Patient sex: M
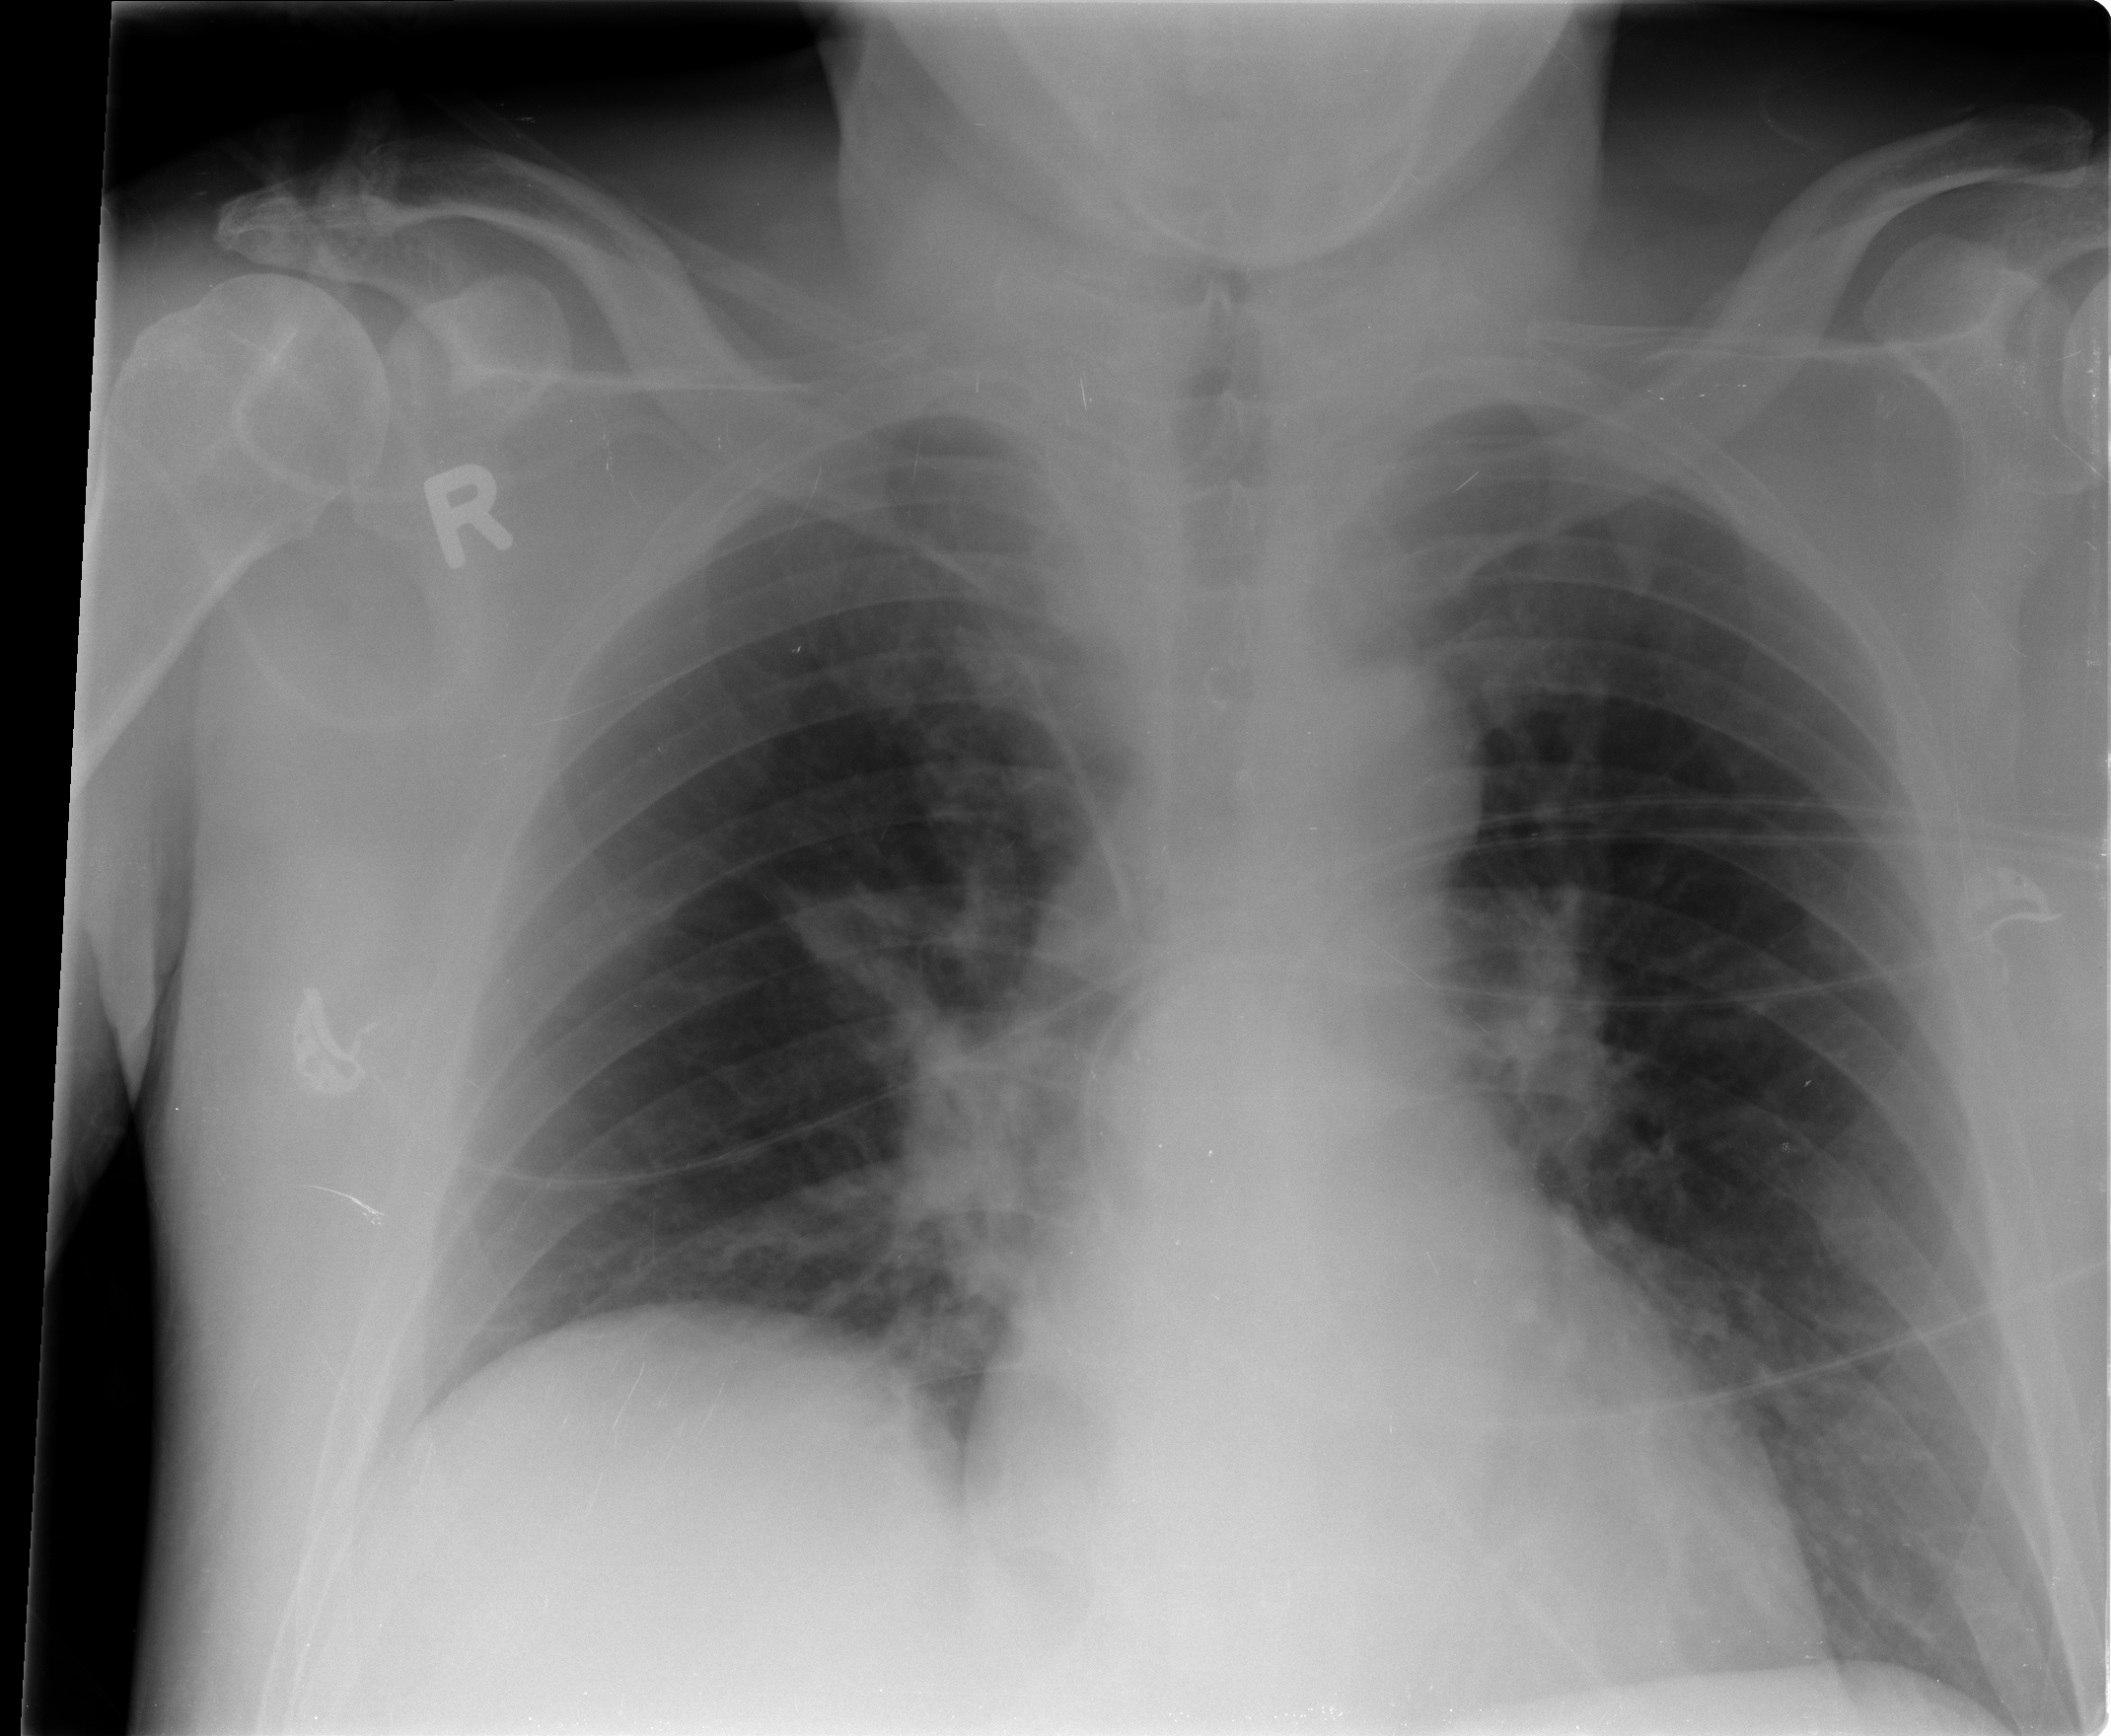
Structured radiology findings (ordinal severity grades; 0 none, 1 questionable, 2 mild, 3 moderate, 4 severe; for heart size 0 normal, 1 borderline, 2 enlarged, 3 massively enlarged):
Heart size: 0
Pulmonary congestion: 1
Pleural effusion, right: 0
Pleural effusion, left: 0
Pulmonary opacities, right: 0
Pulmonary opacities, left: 0
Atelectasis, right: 2
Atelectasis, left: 2